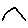
Label: cloud